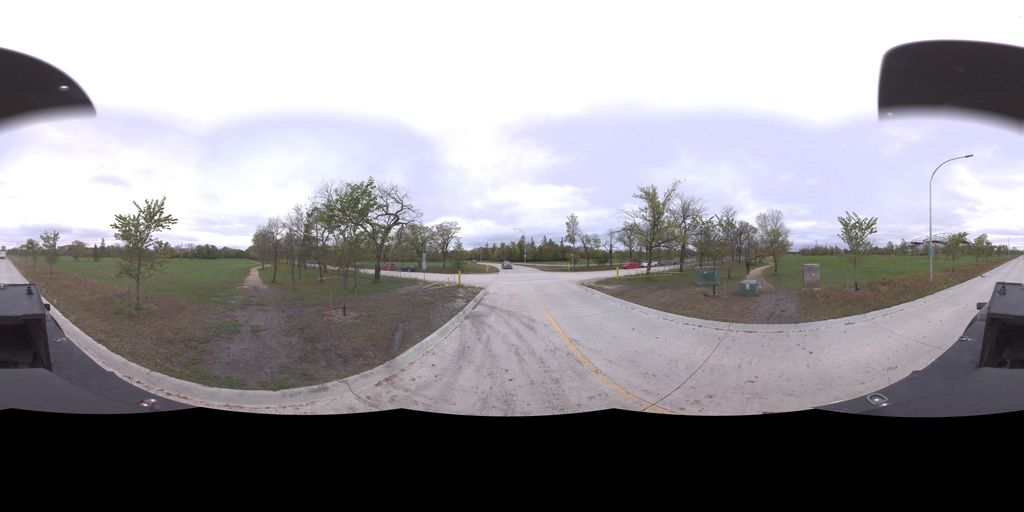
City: winnipeg